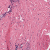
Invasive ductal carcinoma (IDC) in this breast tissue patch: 0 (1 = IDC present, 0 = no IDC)